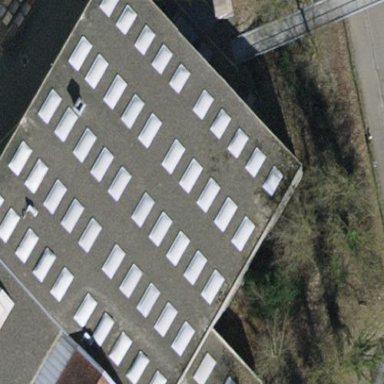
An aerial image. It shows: Industrial building.